Field crop: maize
Growth stage: 2
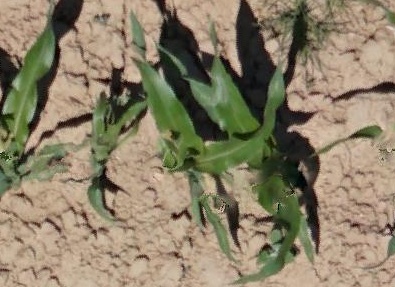
Species: maize